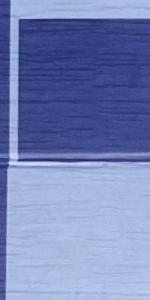
Label: Empty